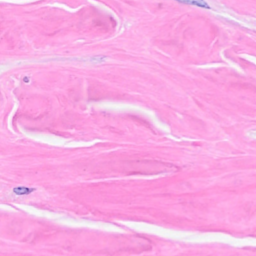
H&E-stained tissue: Breast